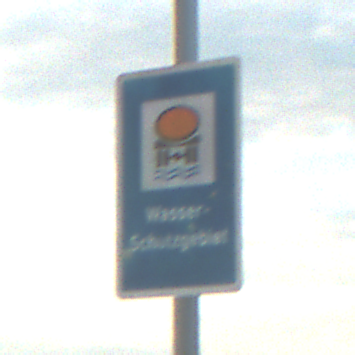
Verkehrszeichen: Wasserschutzgebiet
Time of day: SunriseSunset
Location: Outdoor (RoadRail)
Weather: PartlyCloudy
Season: NotSpecified
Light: Natural